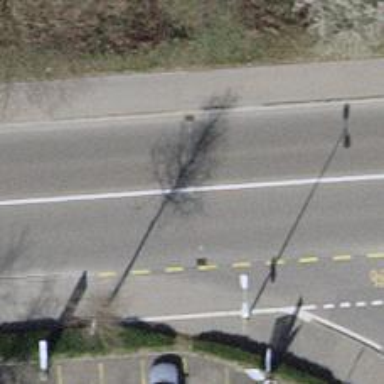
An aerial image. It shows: Primary highway with separate cycleway made of asphalt.